Question:
This uses the same merge function as merge sort, but the input is split differently, so the lists are merged in that way ^
In the worst case scenario, what is the number of comparisons for this algorithm?
I know merge sort is (n log n - n + 1), I assume this sort is slower
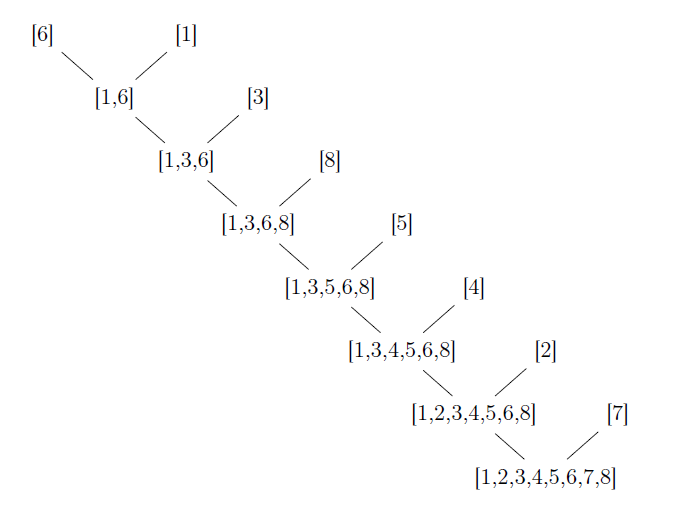
Answer: As a hint: have you seen this algorithm someplace else? It works by starting with a list of n sorted elements, then adding in an nth element to the end and swapping it down to its proper place.
Once you've figured out what that algorithm is, you should be able to get the best, worst, and average-case runtimes really easily.
Hope this helps!